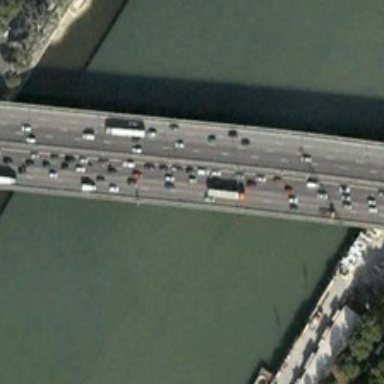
A bridge is on a river with some green trees in two sides .